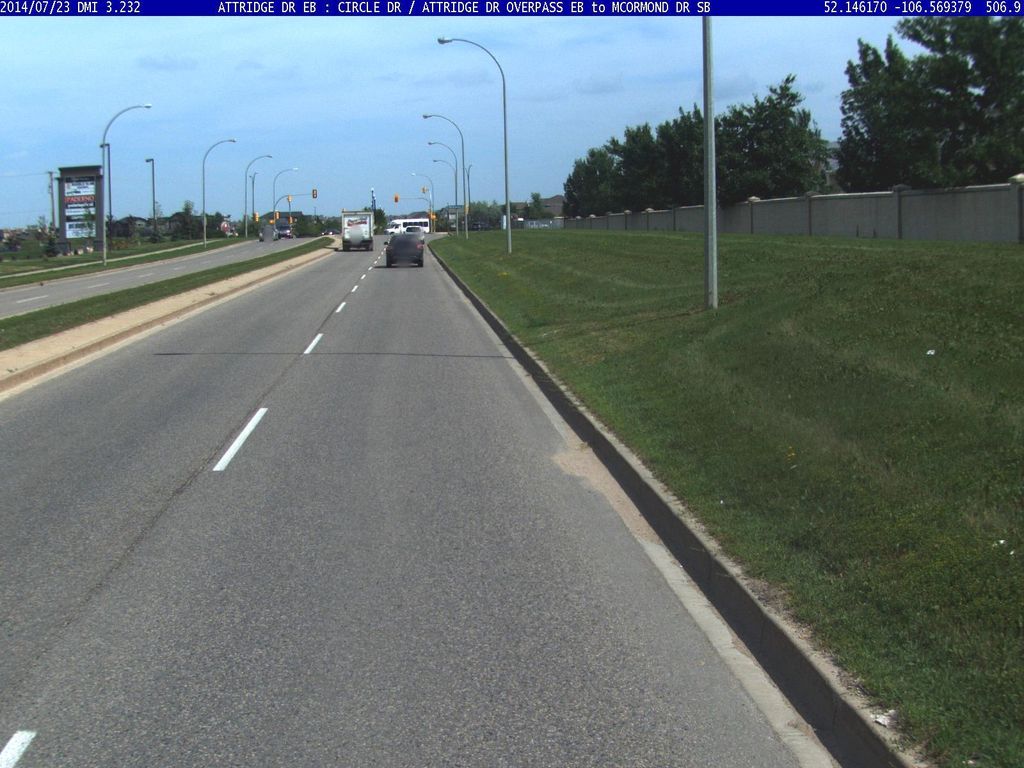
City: saskatoon